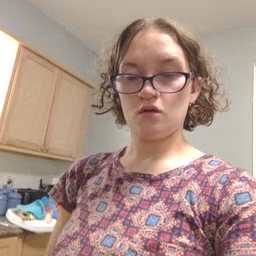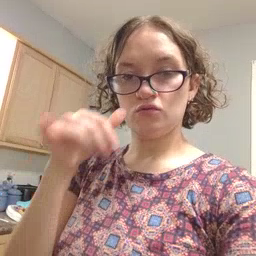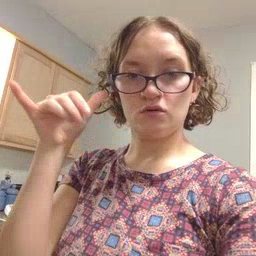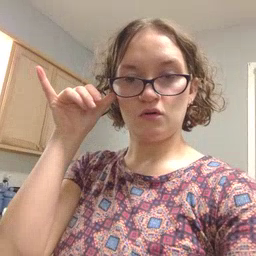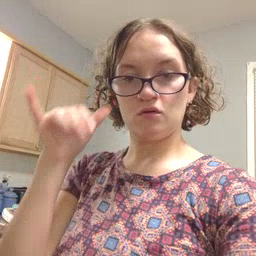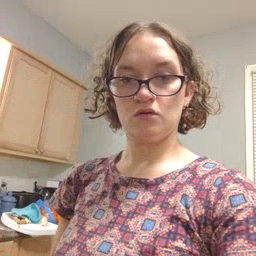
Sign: yesterday